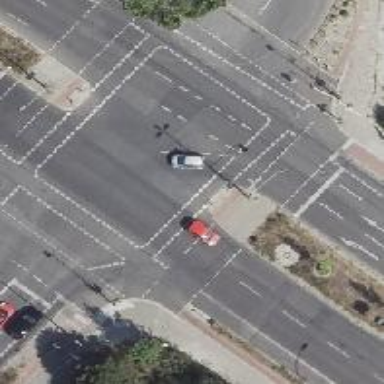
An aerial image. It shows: Concrete footway leading to traffic island.